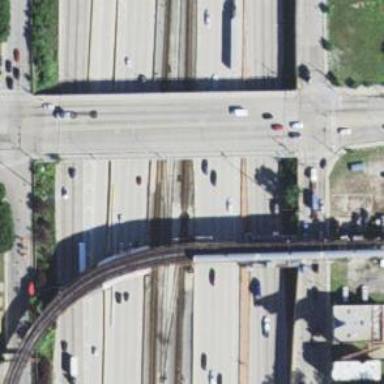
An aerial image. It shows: Electrified rail siding.